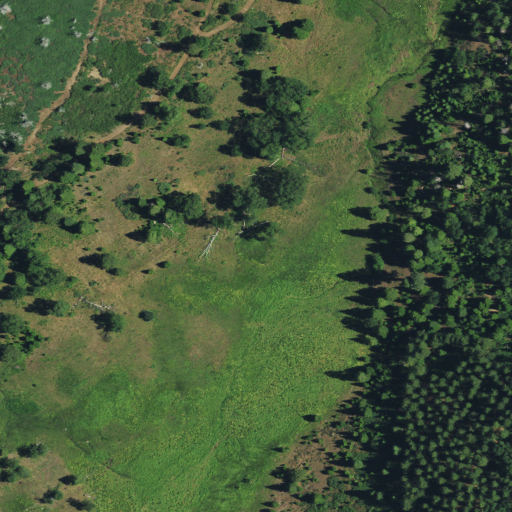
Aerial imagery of plain(s) in California named Crane Meadow containing shrub, evergreen forest, woody wetlands, herbaceous wetlands, grassland, and deciduous forest